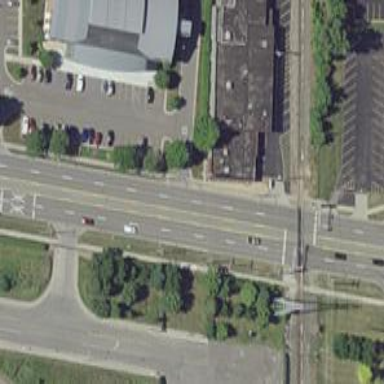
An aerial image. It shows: Secondary road with asphalt surface and separate sidewalk.